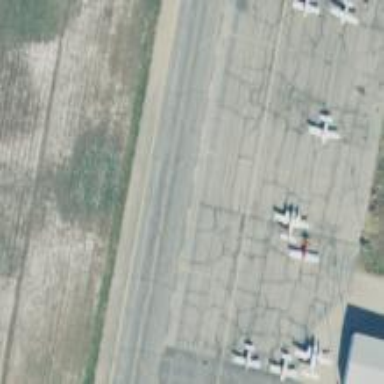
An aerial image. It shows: View of taxiway at the airport.